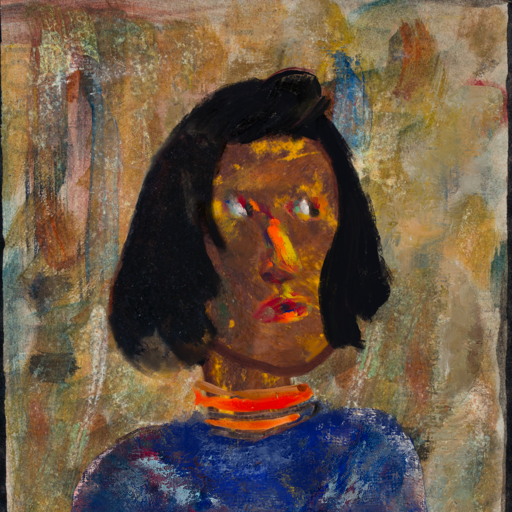
Background: Pipe, Head And Neck Side: Comrade, Face Side: An_Impression, Bust: Irani, Hair Side: Mosgoul, Head Accessory: Blank, Second Necklace: Blank, Necklace: Experience, Baby: Blank